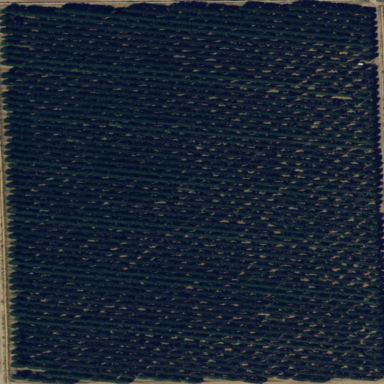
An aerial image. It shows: Orchard with broadleaved deciduous trees.